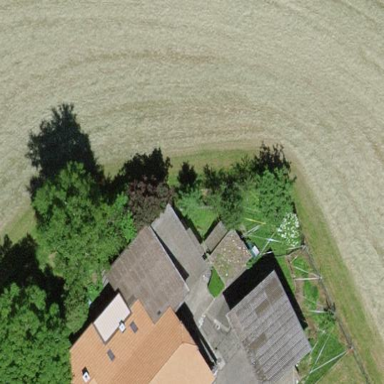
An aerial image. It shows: Farm building.